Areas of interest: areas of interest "Business office"
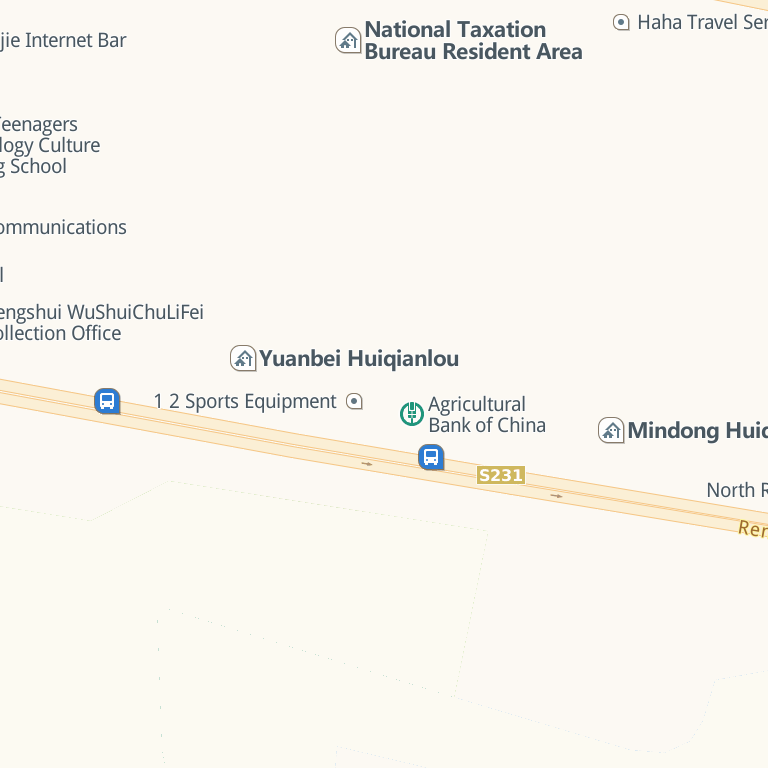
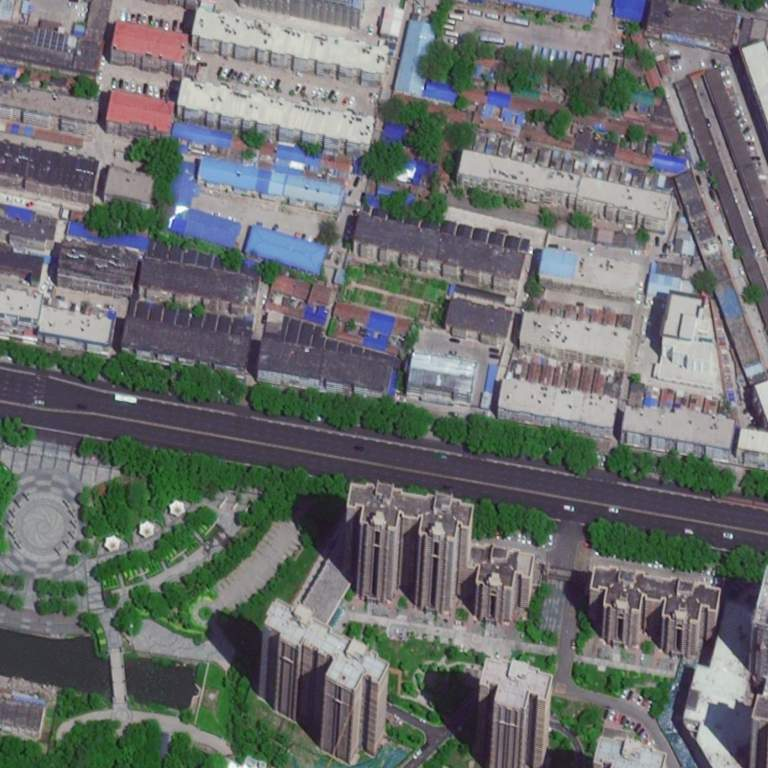